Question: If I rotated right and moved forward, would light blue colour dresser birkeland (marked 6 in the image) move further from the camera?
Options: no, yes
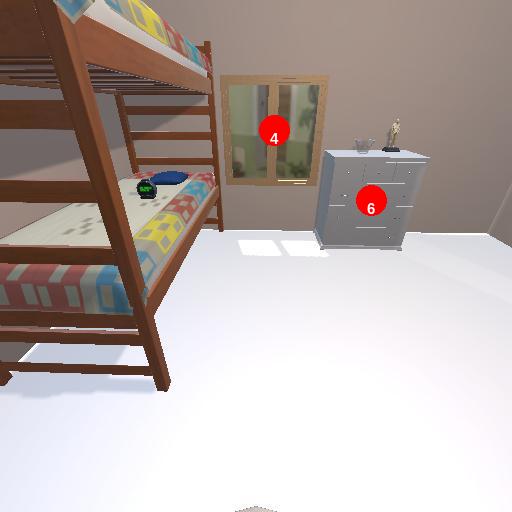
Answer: no